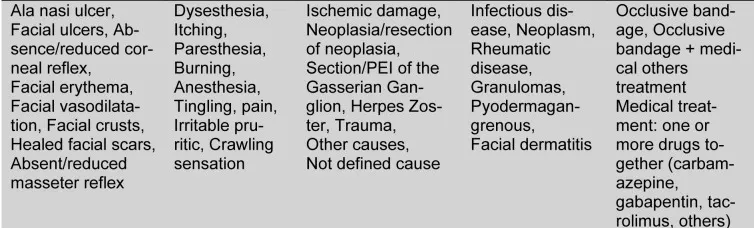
Overview of characteristics of TTS.
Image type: chart (chart)